Question:
Does anyone know where can I find a tutorial or example on how to achive this kind of number picker dialog on android? I googled everything but only managed to find examples where you have to create your own buttons with custom images etc. Can this be done in simple way?
All I could find was this: <URL>
but it doesn't quite help me.
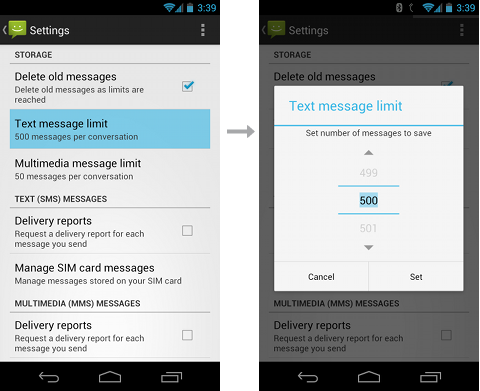
Answer: If you are targeting API level 11 or higher, you can use <URL>
If you are targeting earlier API levels, you will have to write your own NumberPicker or use one from a third party library.
<URL> is a nice video tutorial.
Good luck!